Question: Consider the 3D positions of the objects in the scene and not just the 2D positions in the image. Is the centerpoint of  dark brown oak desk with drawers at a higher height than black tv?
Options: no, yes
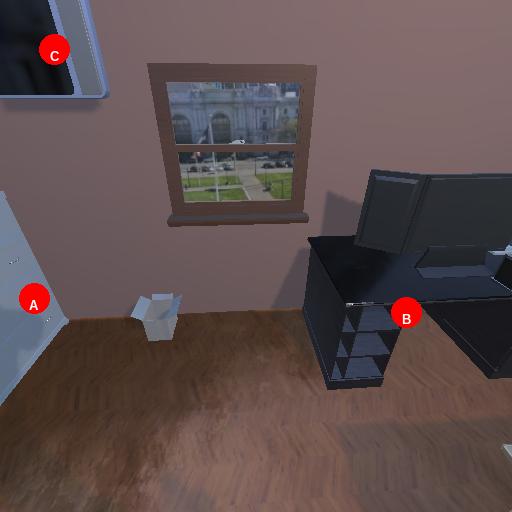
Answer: no